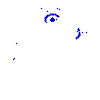
Particle: kaon